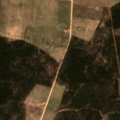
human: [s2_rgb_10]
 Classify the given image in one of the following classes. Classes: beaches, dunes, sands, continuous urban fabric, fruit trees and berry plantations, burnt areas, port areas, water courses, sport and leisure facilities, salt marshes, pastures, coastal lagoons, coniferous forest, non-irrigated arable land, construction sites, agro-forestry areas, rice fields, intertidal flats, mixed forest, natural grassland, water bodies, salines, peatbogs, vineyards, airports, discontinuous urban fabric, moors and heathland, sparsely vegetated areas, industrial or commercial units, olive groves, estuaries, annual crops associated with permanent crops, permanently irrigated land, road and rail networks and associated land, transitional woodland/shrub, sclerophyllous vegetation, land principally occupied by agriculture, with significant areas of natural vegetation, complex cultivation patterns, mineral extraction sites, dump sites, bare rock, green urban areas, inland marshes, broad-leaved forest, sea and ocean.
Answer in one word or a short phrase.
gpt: non-irrigated arable land, pastures, coniferous forest, mixed forest, transitional woodland/shrub